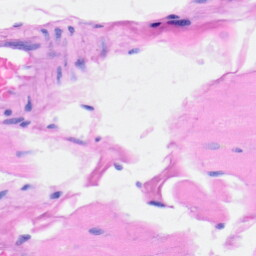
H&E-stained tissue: Heart